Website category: university
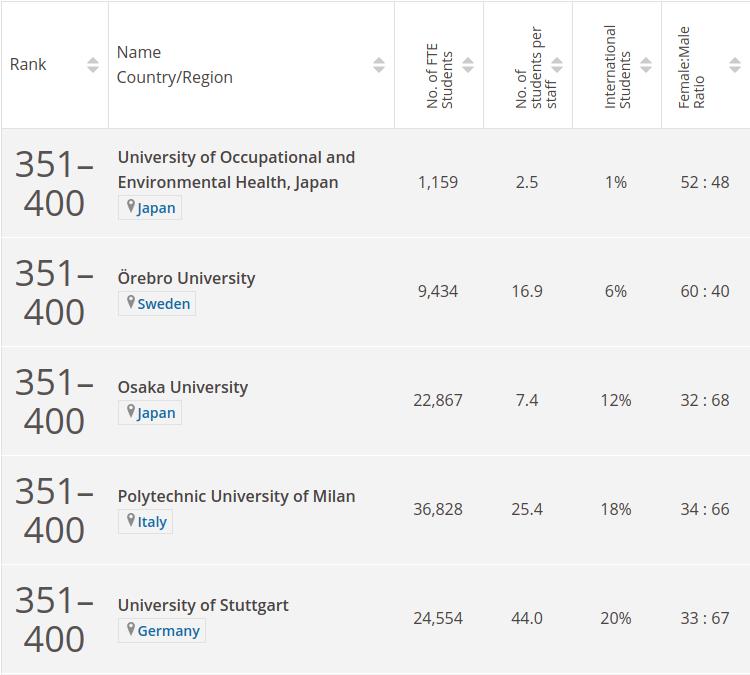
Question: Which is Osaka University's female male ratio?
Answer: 32 : 68

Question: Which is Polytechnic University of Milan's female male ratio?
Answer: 34 : 66

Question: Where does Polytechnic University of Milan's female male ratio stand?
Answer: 34 : 66

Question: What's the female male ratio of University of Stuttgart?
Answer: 33 : 67

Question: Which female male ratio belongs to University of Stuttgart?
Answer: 33 : 67

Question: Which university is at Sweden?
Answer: rebro University

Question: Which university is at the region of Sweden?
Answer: rebro University

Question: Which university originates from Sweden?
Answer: rebro University

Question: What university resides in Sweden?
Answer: rebro University

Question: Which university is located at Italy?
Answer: Polytechnic University of Milan

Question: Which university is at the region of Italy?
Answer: Polytechnic University of Milan

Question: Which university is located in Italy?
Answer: Polytechnic University of Milan

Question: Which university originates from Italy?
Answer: Polytechnic University of Milan

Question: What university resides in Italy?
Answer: Polytechnic University of Milan

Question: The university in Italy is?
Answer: Polytechnic University of Milan

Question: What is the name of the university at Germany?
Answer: University of Stuttgart

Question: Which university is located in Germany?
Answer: University of Stuttgart

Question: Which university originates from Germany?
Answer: University of Stuttgart

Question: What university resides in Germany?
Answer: University of Stuttgart

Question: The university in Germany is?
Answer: University of Stuttgart

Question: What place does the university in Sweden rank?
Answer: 351400

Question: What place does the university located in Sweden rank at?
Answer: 351400

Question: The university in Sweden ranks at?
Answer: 351400

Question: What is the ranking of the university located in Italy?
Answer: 351400

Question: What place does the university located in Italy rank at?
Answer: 351400

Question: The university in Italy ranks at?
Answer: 351400

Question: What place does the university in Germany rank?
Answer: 351400

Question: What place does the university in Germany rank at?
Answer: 351400

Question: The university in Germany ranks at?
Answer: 351400